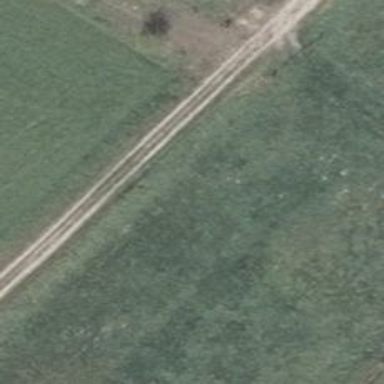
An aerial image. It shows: Dirt track road with grade 4 track type.